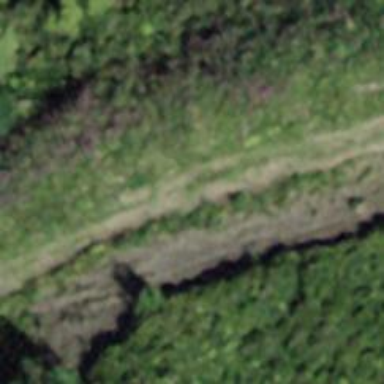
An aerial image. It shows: Stone path designated for downhill use.